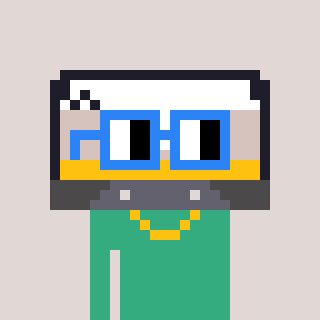
a pixel art character with square blue glasses, a cassette tape-shaped head and a teal-colored body on a warm background